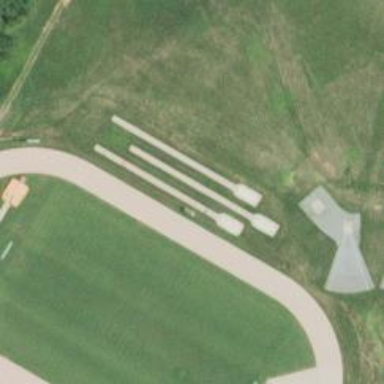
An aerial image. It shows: Track located within leisure land area.